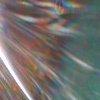
Label: sunburn